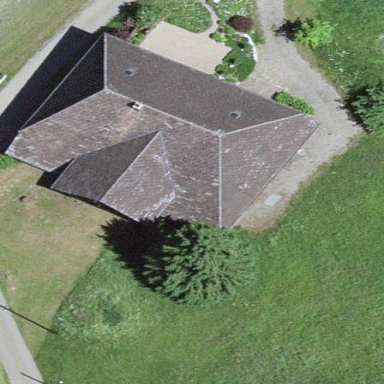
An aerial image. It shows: Farm building.